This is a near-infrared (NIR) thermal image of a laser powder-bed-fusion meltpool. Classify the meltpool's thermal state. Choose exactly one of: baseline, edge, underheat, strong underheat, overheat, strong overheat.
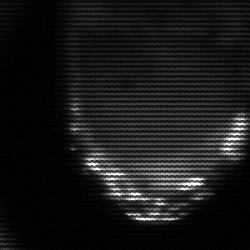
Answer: edge